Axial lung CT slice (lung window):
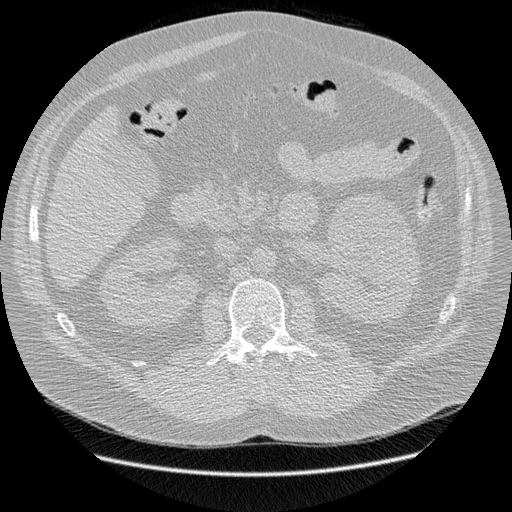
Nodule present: no